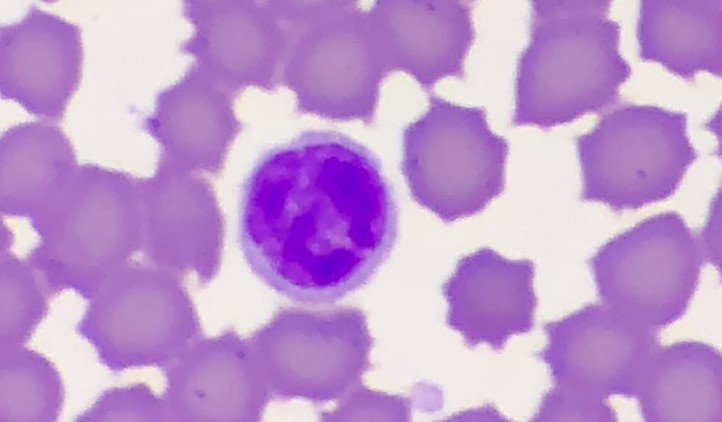
White blood cell type: Lymphocyte